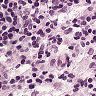
Metastatic tissue present: no